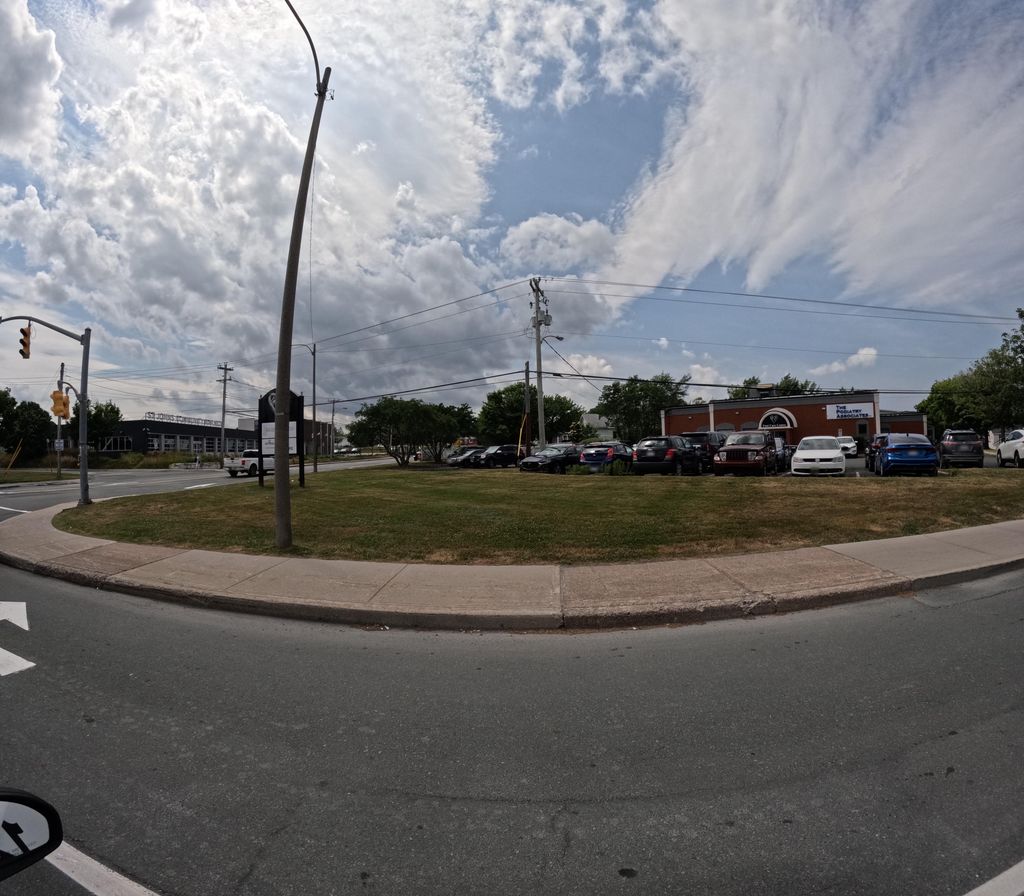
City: st_johns